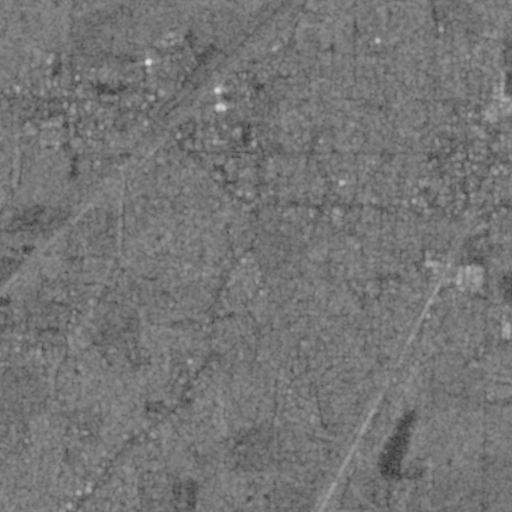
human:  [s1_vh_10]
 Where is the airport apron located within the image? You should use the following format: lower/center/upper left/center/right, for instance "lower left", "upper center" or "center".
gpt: The airport apron is located in the upper center of the image.
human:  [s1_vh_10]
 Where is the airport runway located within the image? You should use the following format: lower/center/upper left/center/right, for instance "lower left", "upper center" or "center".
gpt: The airport runway is located in the upper left of the image.
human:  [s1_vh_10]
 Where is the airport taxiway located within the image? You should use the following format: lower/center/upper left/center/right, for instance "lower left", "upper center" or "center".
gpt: The airport taxiway is located in the upper left of the image.
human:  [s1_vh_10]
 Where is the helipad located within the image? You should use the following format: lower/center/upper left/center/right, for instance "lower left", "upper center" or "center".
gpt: The helipad is located in the center of the image.
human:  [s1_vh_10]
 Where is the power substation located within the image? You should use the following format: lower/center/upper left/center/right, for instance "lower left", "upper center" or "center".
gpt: The power substation is located in the upper left of the image.
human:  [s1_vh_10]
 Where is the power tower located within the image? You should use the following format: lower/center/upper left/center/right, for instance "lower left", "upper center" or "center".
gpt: The power tower is located in the lower right of the image.
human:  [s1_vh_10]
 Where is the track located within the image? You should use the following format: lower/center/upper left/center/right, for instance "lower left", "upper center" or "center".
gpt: The track is located in the upper right of the image.
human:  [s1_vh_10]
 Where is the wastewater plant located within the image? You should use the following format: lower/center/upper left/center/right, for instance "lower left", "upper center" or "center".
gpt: The wastewater plant is located in the lower right of the image.
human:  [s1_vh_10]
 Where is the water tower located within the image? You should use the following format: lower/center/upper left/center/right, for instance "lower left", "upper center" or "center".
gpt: The water tower is located in the center of the image.
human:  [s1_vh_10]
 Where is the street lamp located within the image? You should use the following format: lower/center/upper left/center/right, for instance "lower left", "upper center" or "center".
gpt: The street lamp is located in the upper center of the image.
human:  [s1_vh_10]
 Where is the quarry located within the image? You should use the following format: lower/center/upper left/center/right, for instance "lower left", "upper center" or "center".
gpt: There is no quarry in the image.

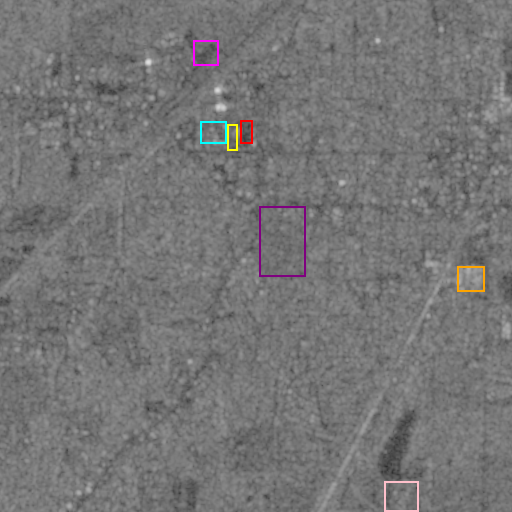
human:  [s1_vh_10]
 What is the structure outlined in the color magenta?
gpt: The structure outlined in magenta is an airport apron.
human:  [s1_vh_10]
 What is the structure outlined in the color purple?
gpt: The structure outlined in purple is a park.
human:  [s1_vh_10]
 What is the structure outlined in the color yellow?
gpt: The structure outlined in yellow is a parking lot.
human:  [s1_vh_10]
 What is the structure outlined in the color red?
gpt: The structure outlined in red is a track.
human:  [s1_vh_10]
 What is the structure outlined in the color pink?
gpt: The structure outlined in pink is a wastewater plant.
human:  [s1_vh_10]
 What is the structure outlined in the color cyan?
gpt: The structure outlined in cyan is a building.
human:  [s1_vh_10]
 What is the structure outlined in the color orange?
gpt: The structure outlined in orange is a building.
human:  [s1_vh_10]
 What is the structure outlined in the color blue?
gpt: There is no blue outline.